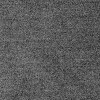
Atmospheric dust classification: dusty